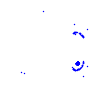
Particle: electron